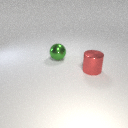
large red metal cylinder in front of large green metal sphere